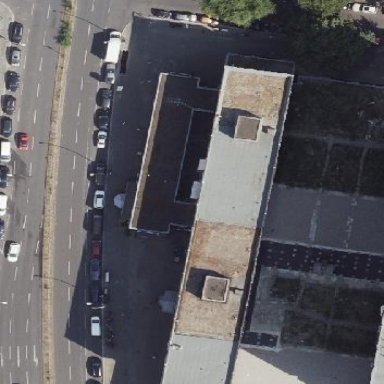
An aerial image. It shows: Part of building is shown in the image.